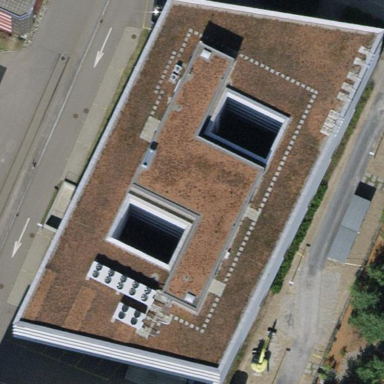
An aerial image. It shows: Flat-roofed office building.